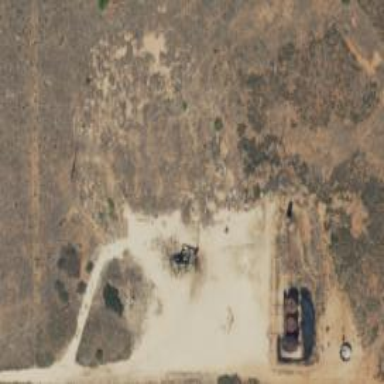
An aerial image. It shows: Petroleum well.